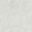
Piece: xx